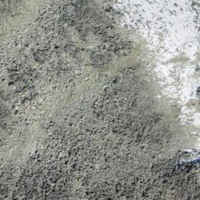
EUNIS habitat code: 48
Species observed at this site:
Capra ibex